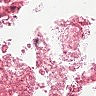
Metastatic tissue present: no